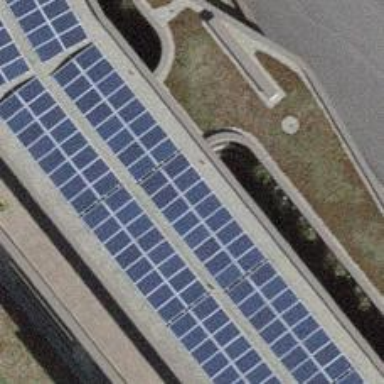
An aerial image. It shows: Solar power generator.